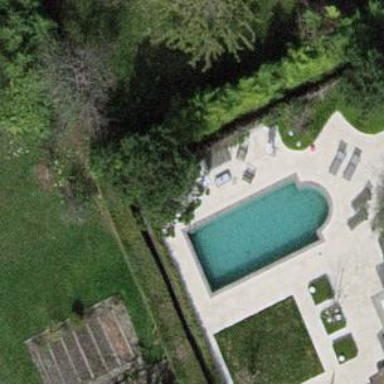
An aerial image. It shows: Swimming pool located in leisure land.